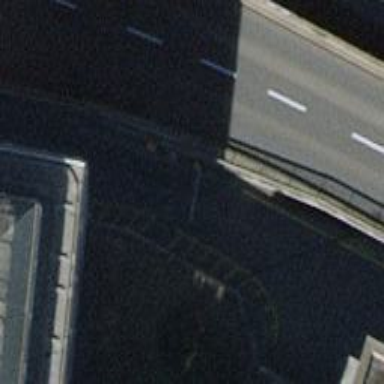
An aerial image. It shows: Lift gate barrier.